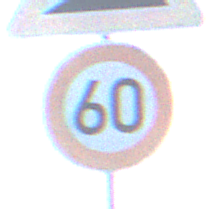
Verkehrszeichen: Geschwindigkeit60
Zusatzzeichen oben: Steigung10
Umgebung: Outdoor, Suburban
Tageszeit: SunriseSunset
Wetter: PartlyCloudy
Licht: Natural
Jahreszeit: Winter
Kontrast: MediumContrast